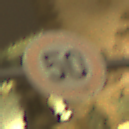
Verkehrszeichen: Geschwindigkeit50
Umgebung: Outdoor, Urban
Tageszeit: Night
Wetter: Overcast
Licht: Artificial
Jahreszeit: NotSpecified
Kontrast: MediumContrast